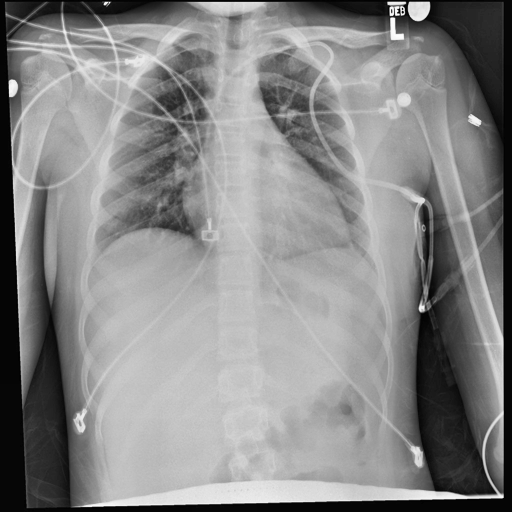
Finding: NORMAL